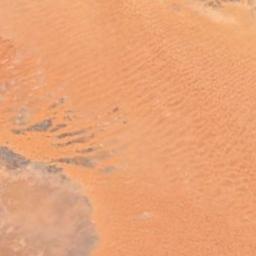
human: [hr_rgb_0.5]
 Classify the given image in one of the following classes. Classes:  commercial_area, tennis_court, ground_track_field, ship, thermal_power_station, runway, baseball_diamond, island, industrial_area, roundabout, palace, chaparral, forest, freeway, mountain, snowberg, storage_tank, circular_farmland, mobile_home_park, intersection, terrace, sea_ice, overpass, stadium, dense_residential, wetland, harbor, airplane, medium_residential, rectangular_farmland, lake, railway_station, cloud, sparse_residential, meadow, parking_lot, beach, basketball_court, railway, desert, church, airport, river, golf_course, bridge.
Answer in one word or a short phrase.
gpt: desert